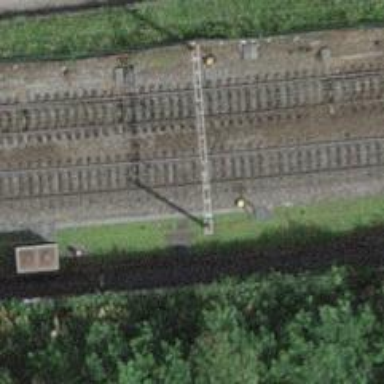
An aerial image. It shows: Railway track with contact lines for electrification.